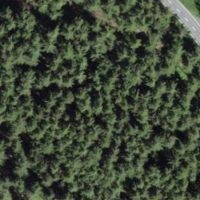
EUNIS habitat code: 43
Species observed at this site:
Sciurus vulgaris